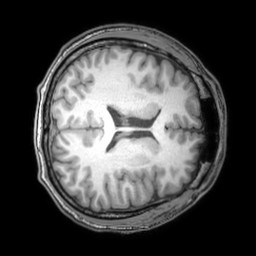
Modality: T1w
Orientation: axial
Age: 38
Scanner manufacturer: philips
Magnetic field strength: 3 T
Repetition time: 0.007 s
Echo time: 0.003501 s